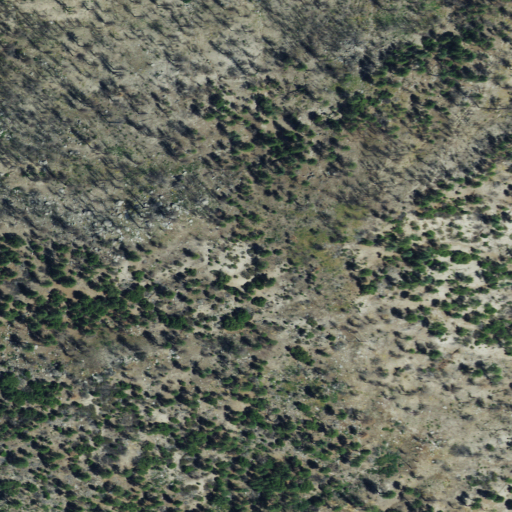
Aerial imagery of mountain in California named Rector Peak containing grassland, shrub, and evergreen forest